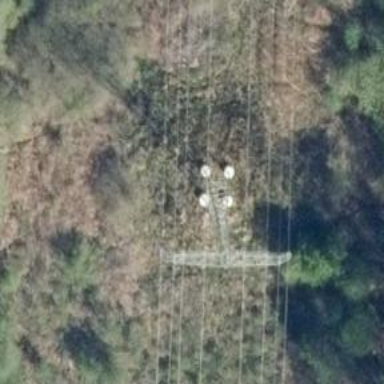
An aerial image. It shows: Power tower.